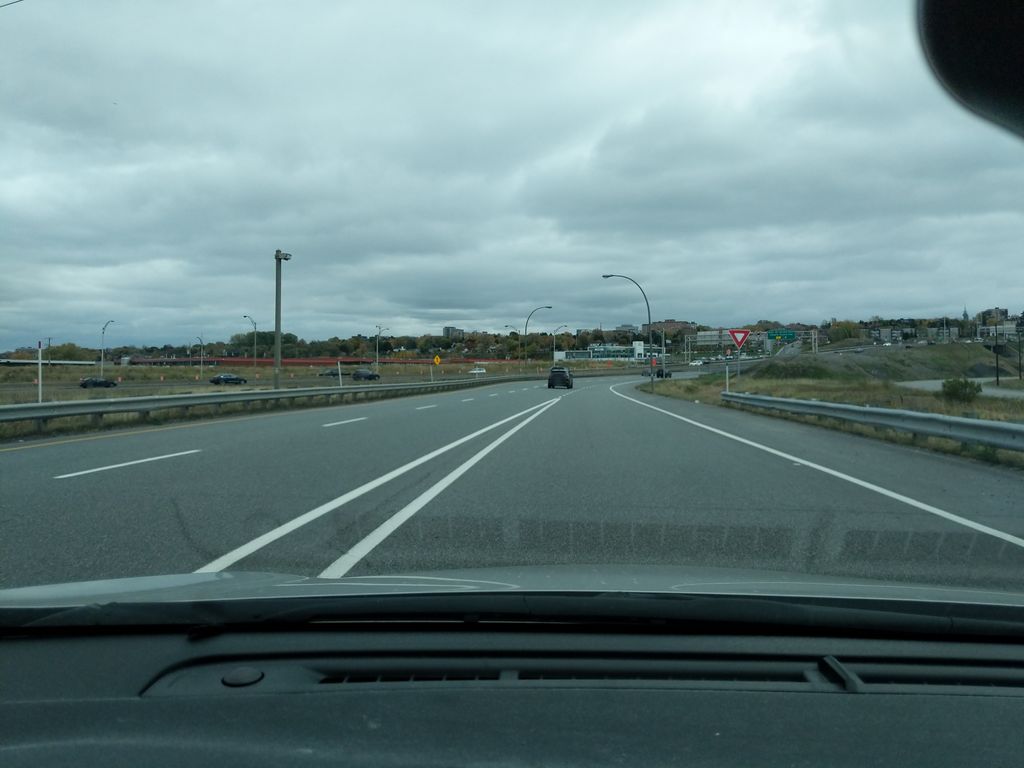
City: quebec_city